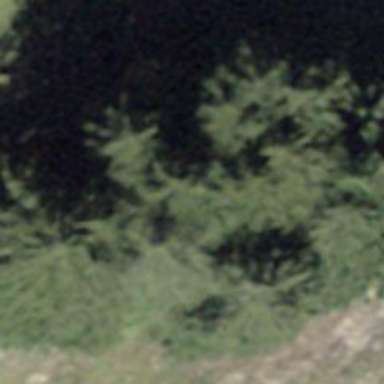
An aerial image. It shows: Forest area.